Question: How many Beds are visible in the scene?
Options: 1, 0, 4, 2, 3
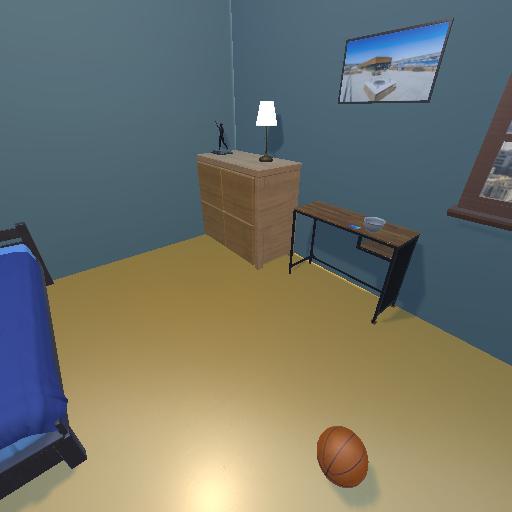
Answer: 1